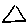
Label: triangle